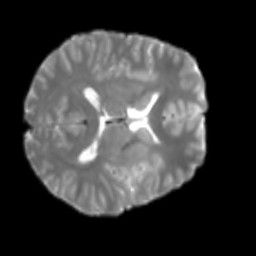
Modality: T2w
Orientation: axial
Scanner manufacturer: siemens
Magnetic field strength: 3 T
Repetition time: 4 s
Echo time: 0.0594 s